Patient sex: M
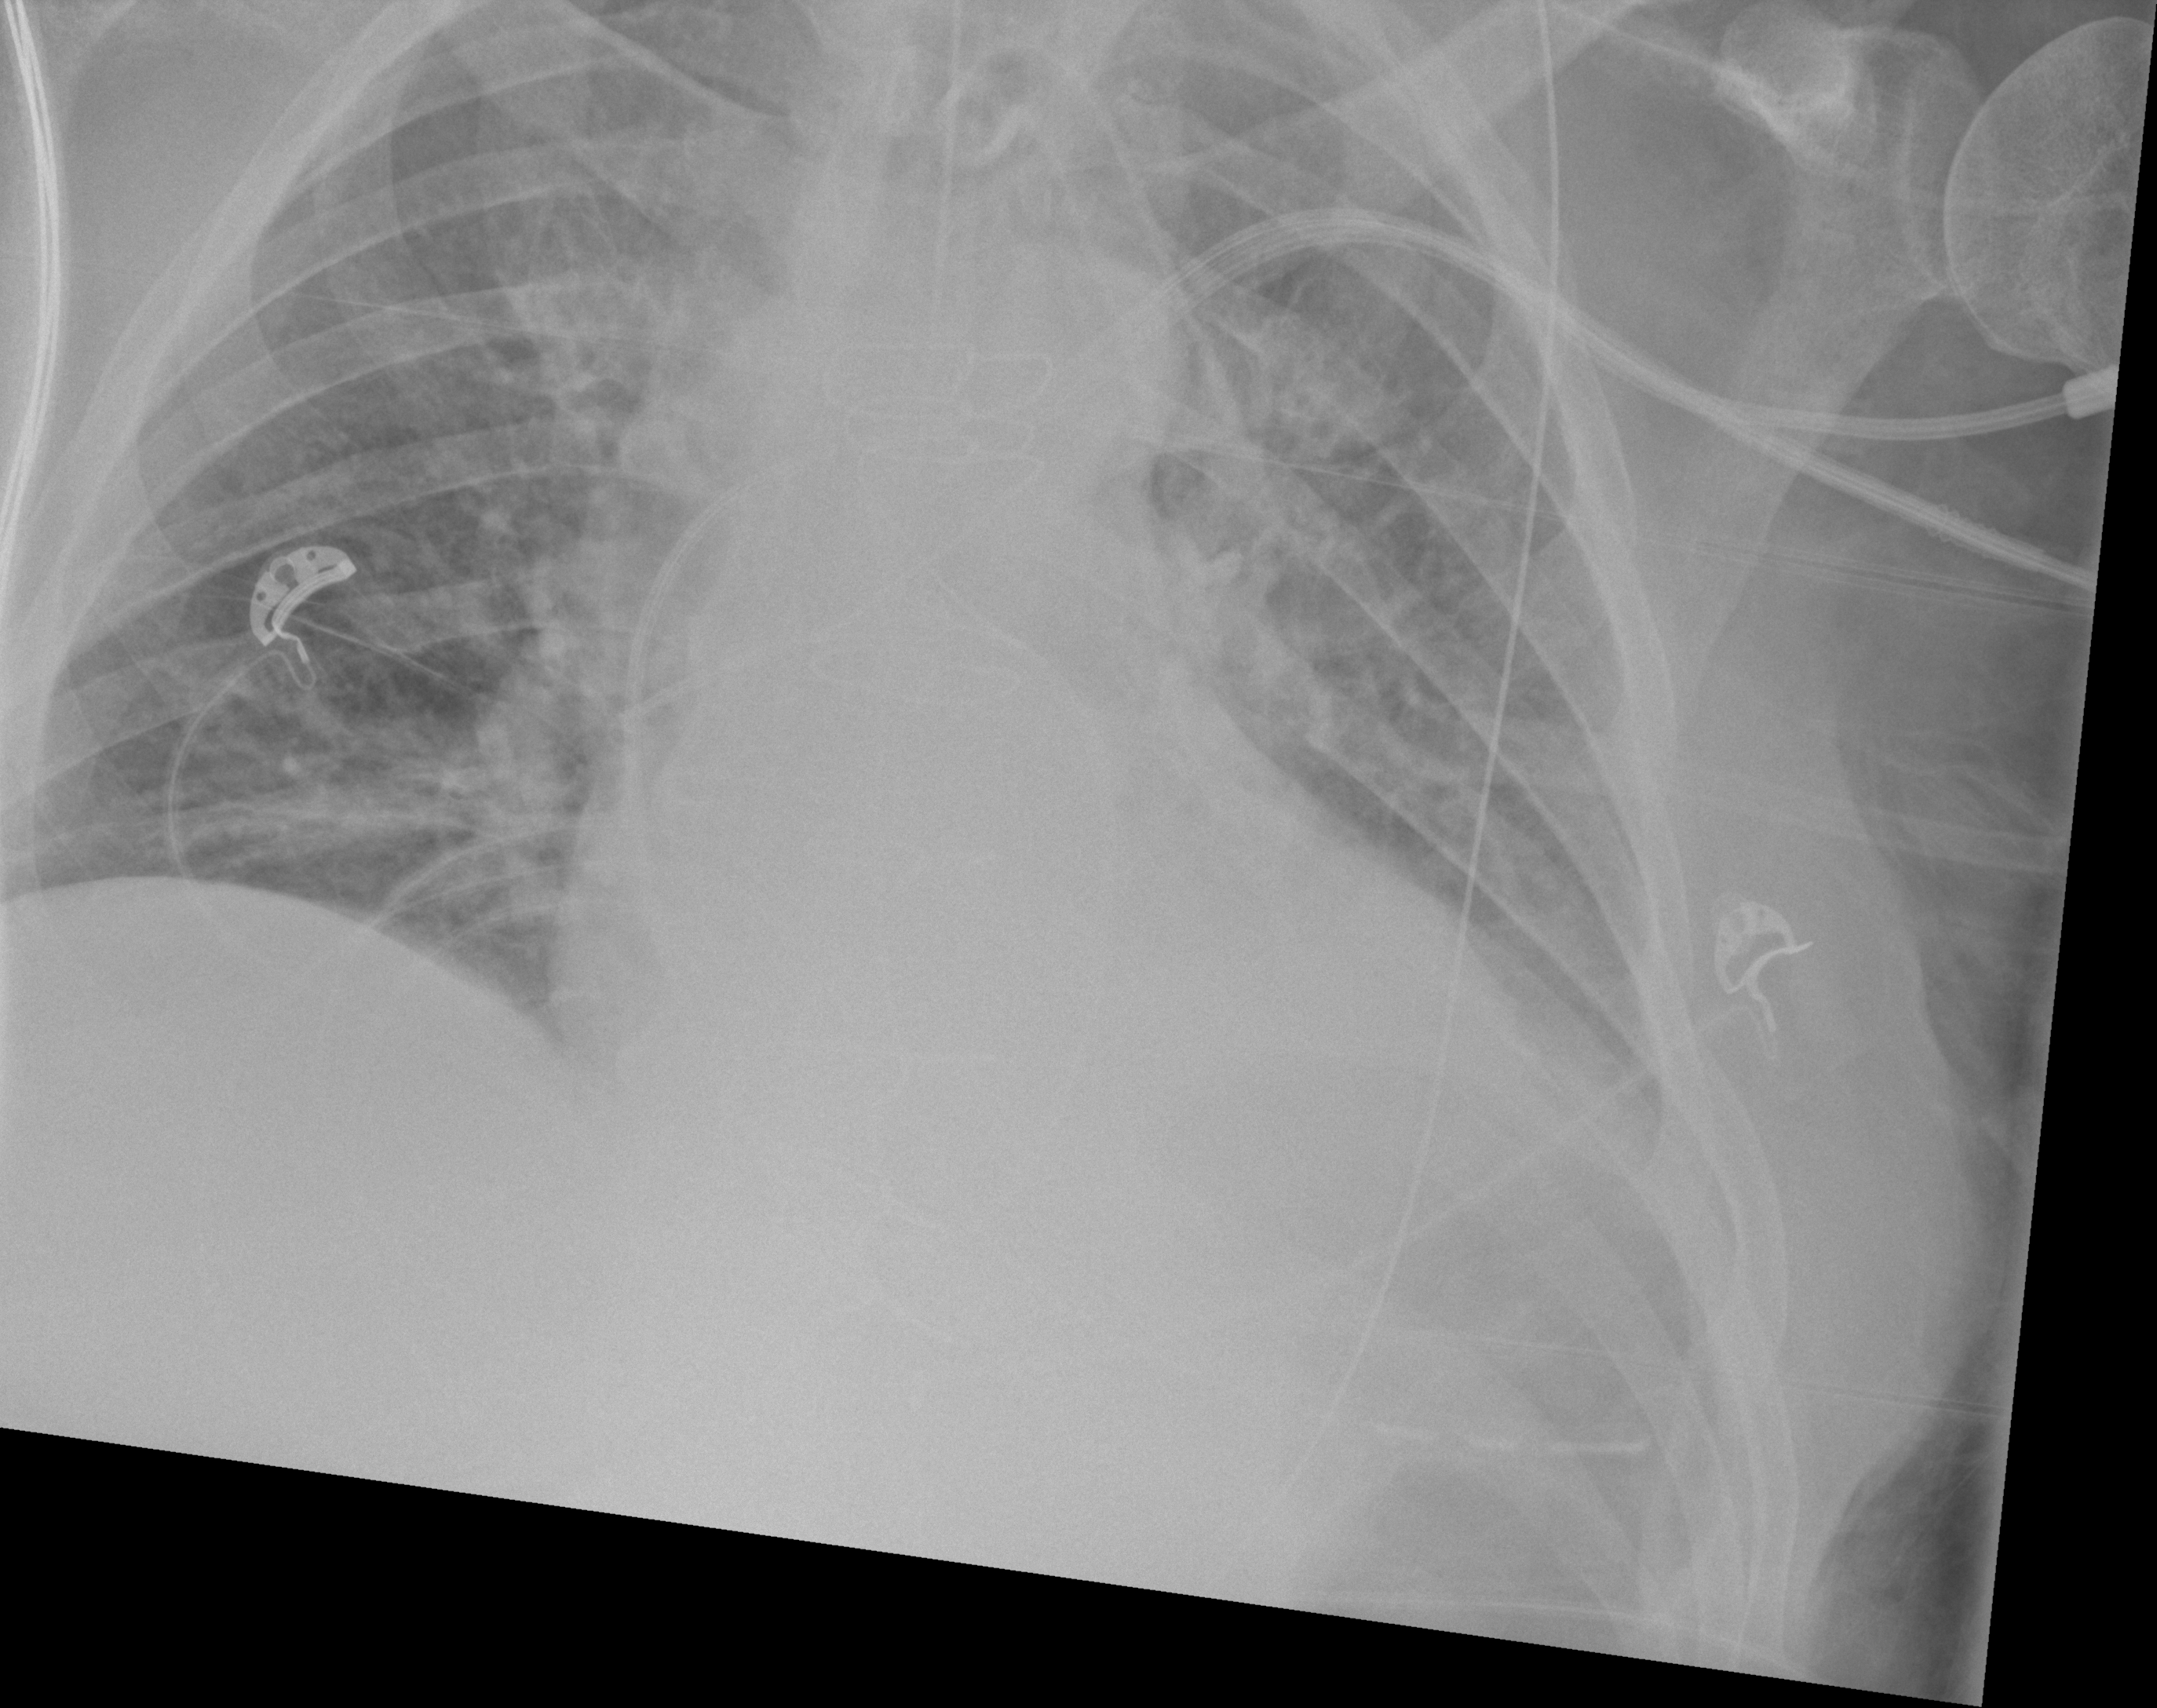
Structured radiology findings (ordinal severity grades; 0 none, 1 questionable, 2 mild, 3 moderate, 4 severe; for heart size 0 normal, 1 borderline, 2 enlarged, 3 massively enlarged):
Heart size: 2
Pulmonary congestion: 2
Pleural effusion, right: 0
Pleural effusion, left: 2
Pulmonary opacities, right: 1
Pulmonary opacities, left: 1
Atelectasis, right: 2
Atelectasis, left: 2